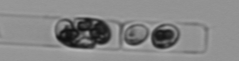
Label: Guinardia_delicatula_TAG_internal_parasite